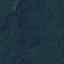
Land use / land cover class: Forest